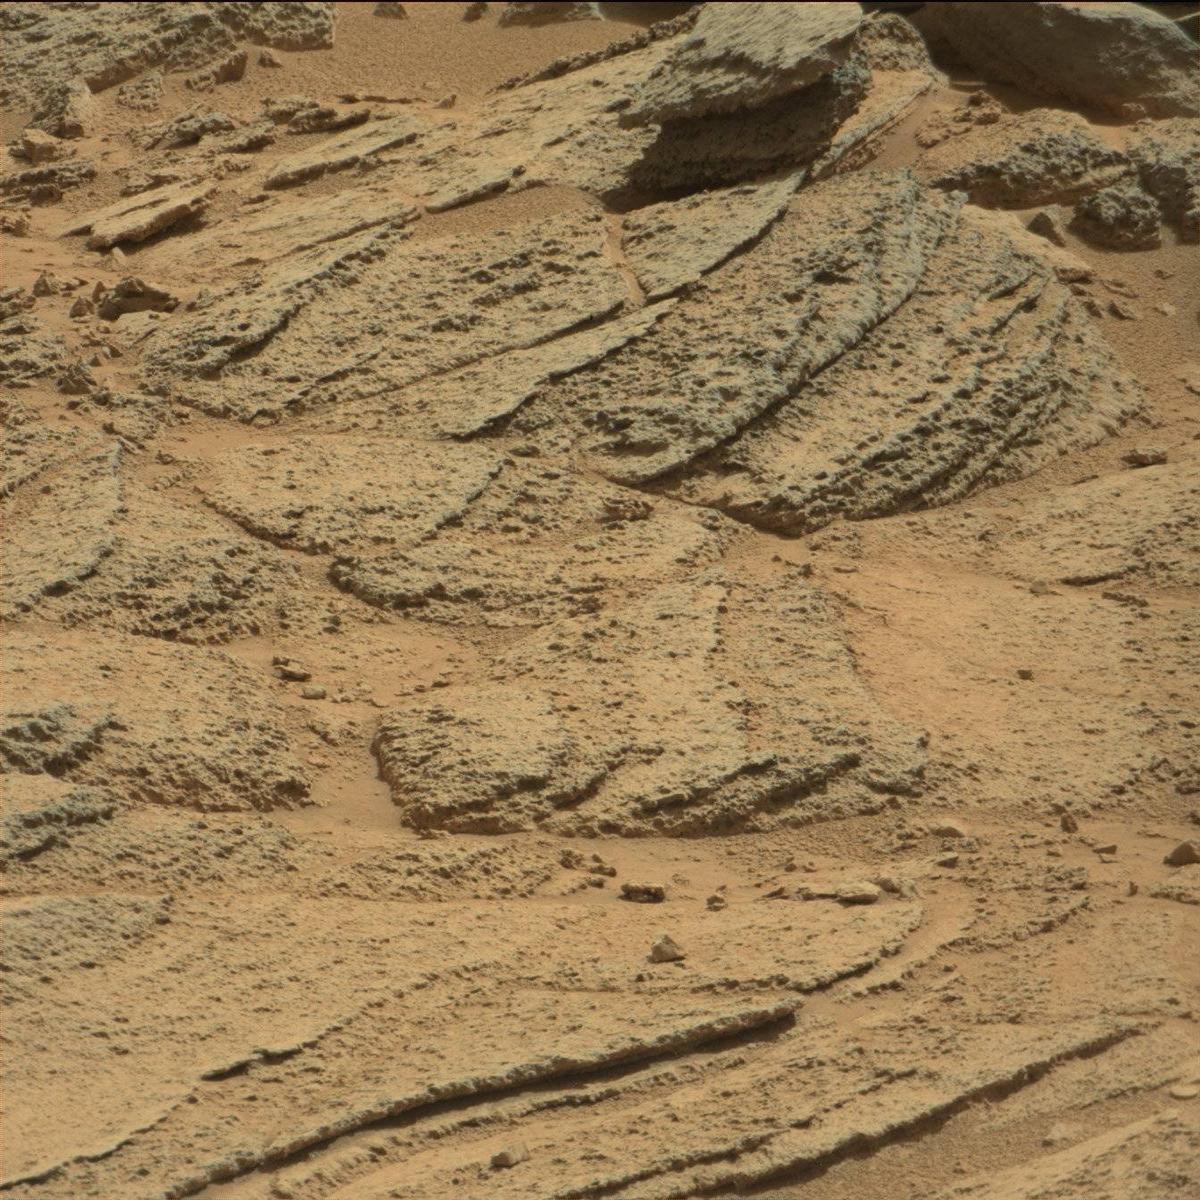
Terrain classes present: Bedrock, Sand / Soil